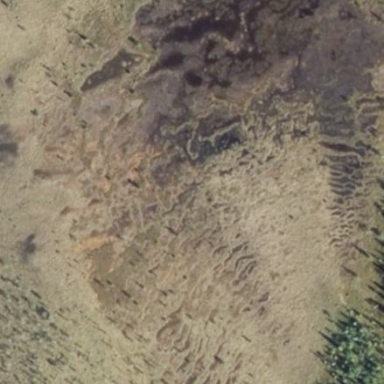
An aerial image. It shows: Bog wetland area.